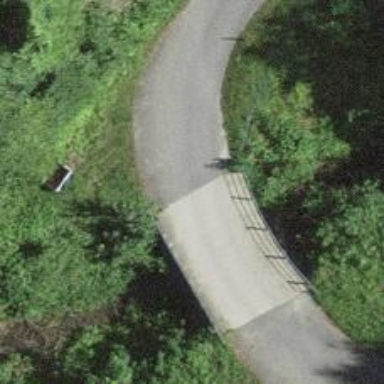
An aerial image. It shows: Gravel track on bridge with grade 2 track type.